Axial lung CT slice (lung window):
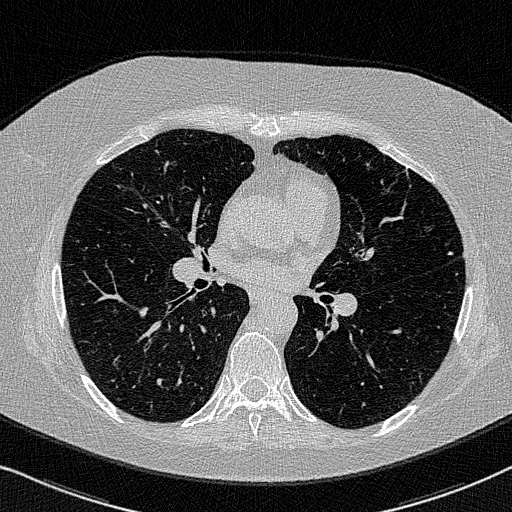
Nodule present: no